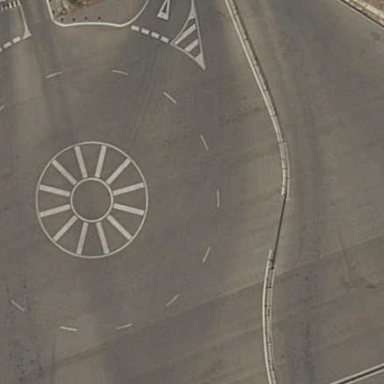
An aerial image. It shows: Roundabout on service road.